Question: I want to make my 'JLabel' cover the whole frame but when i do so it wont cover the text field and ok button. how do i make my 'JLabel' to cover whole frame content.

P/s I want to make this 'jlabel' as a background so i can put my icon in 'jlabel' as background picture.
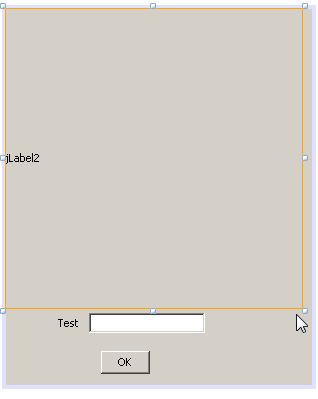
Answer: Here's what I would do. Use a 'JPanel' for the background and throw in some custom paint code.
1. Drag a JPanel to the form and expand that to cover the whole frame, to be the background.
2. Right click on the JPanel and select Customize Code from the context menu. You will see the following dialog. You can now edit the code.
3. Make sure to select custom creation from the drop down and type this jPanel1 = new JPanel() {
BufferedImage img;
{
try {
img = ImageIO.read(getClass().getResource("/resources/stackoverflow5.png"));
} catch (IOException ex) { ex.printStackTrace(); }
}
@Override
protected void paintComponent(Graphics g) {
super.paintComponent(g);
g.drawImage(img, 0, 0, getWidth(), getHeight(), this);
}
};
4. You probably will have to resolve imports. Just hit Ctrl + Shift + I
5. Also you will have to change the path of the image to your path.
Here's my file structure

And here's the result